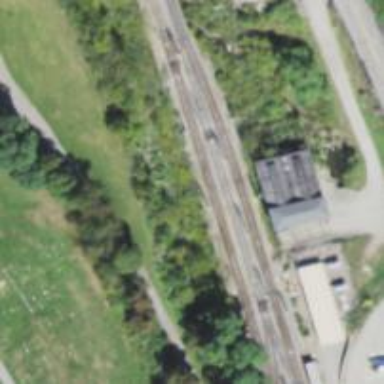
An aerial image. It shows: Light rail siding with electrified contact line.